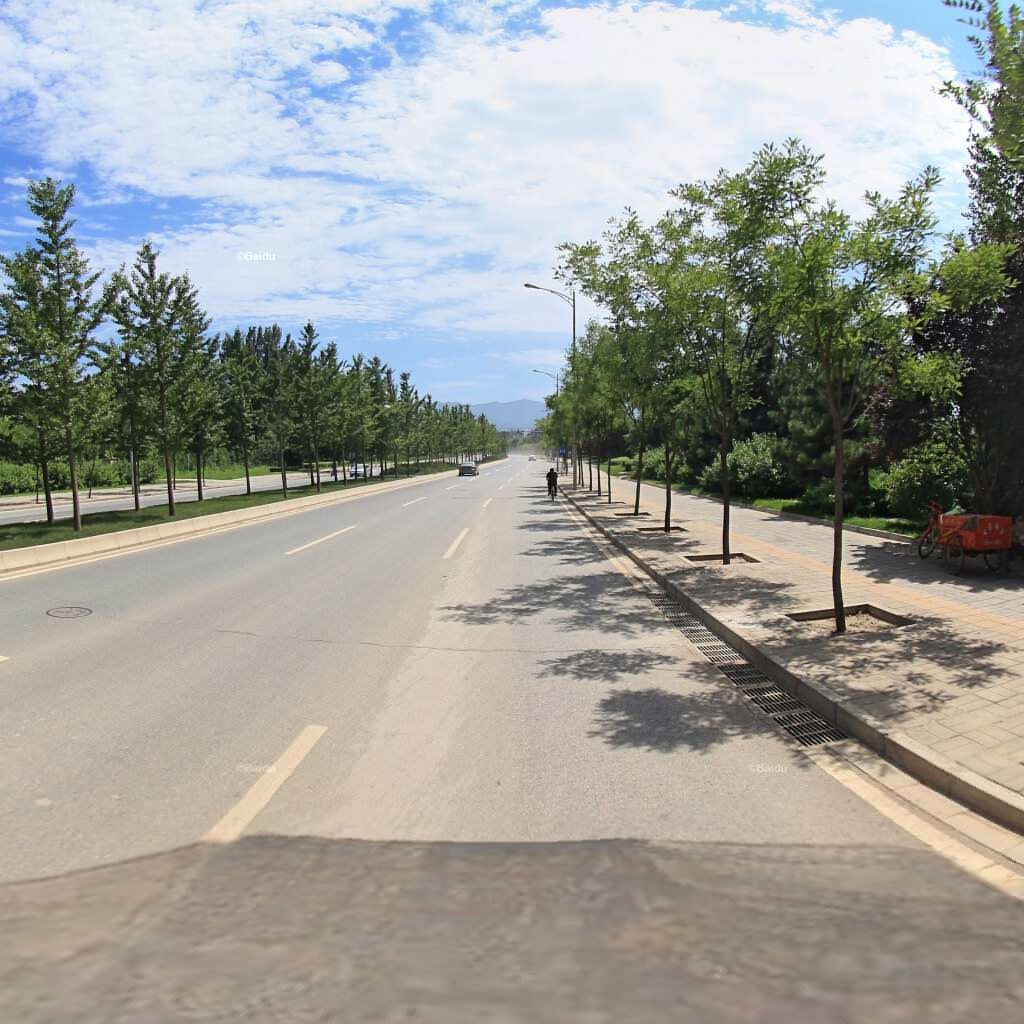
Region: Haidian
Road damage annotations: transverse crack, manhole cover